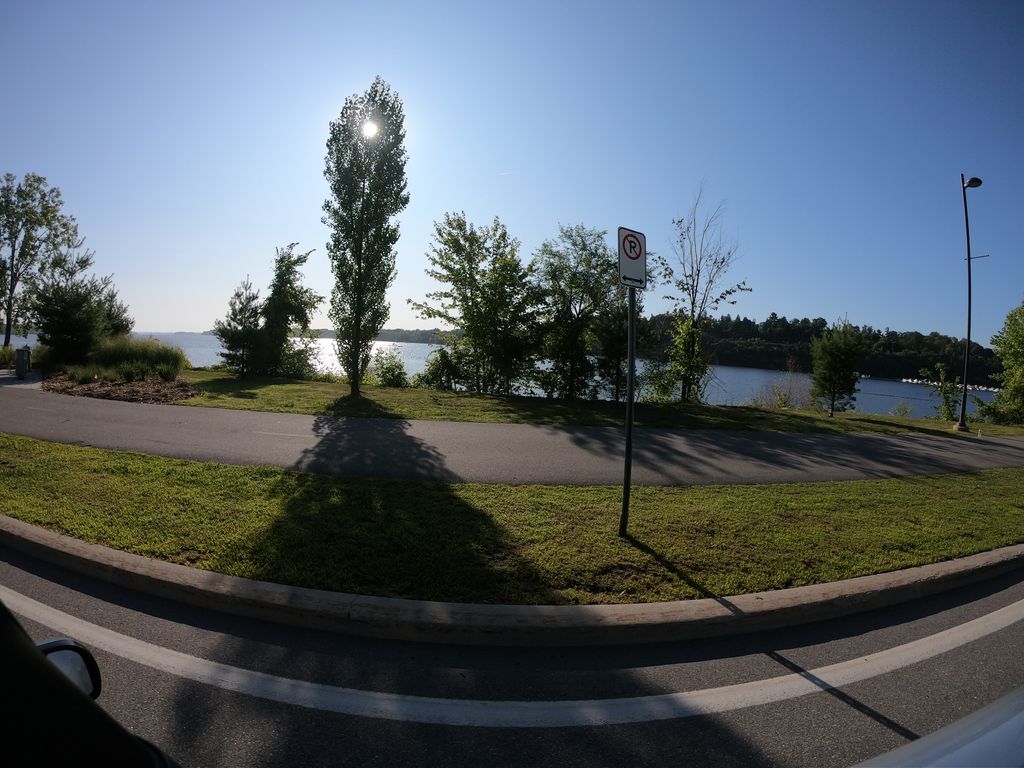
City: ottawa-gatineau